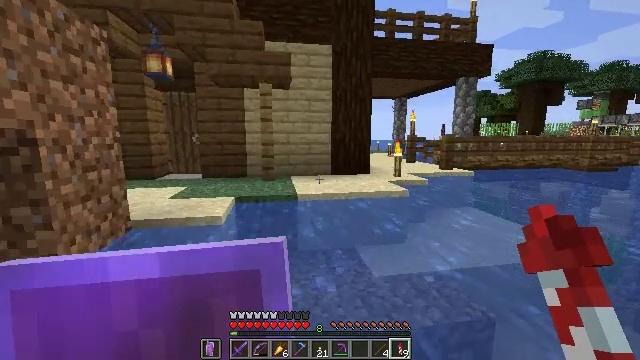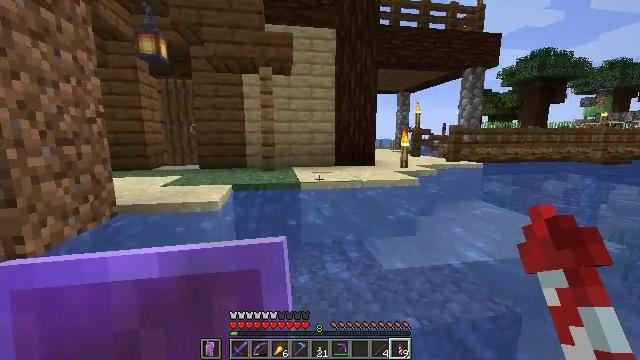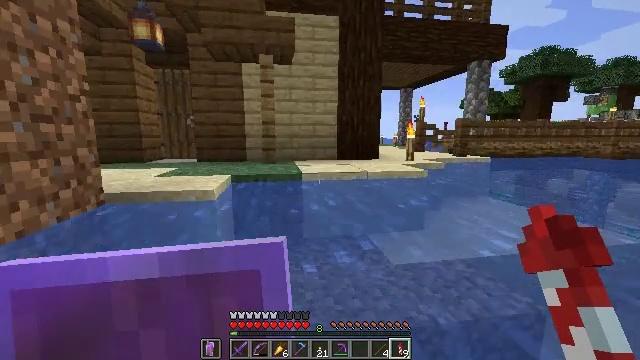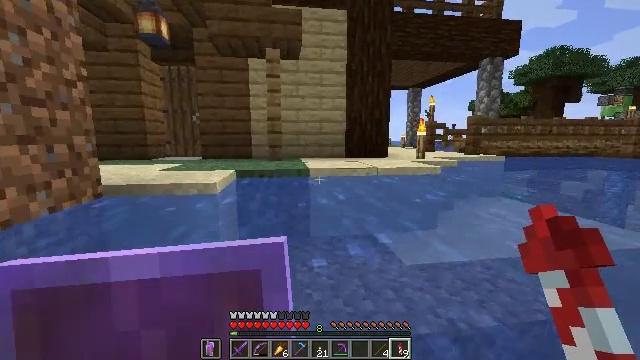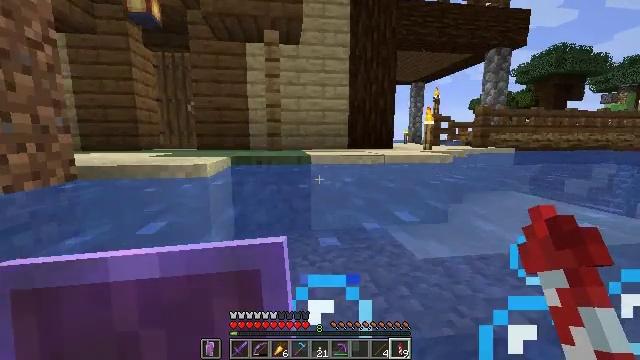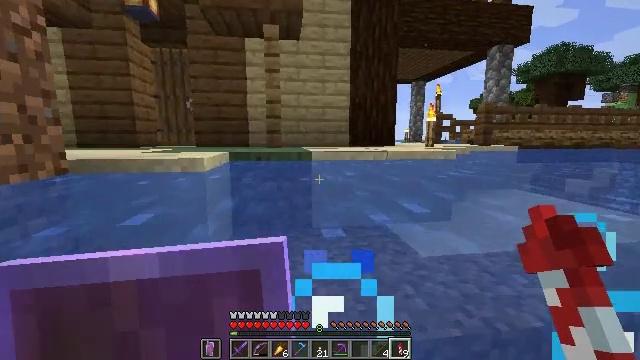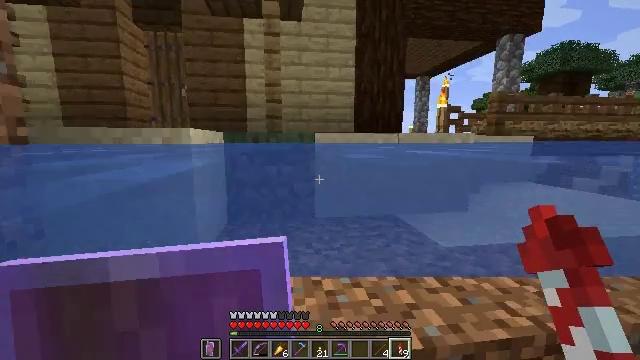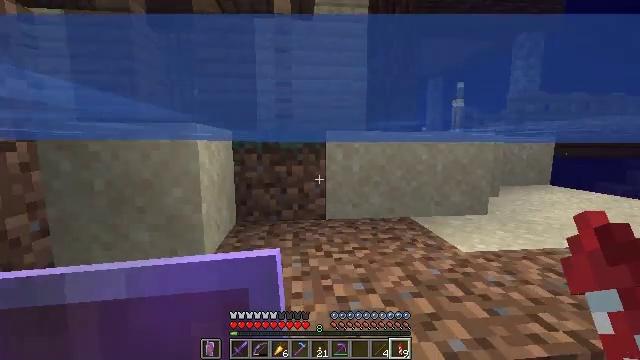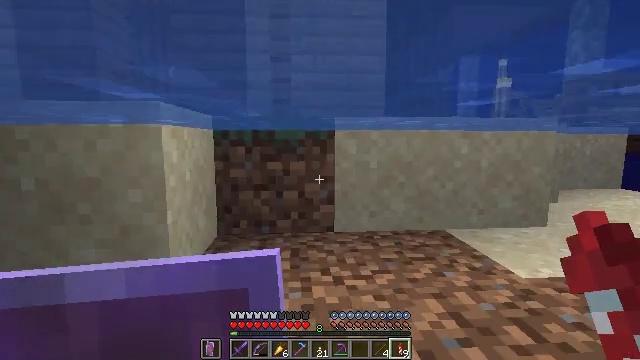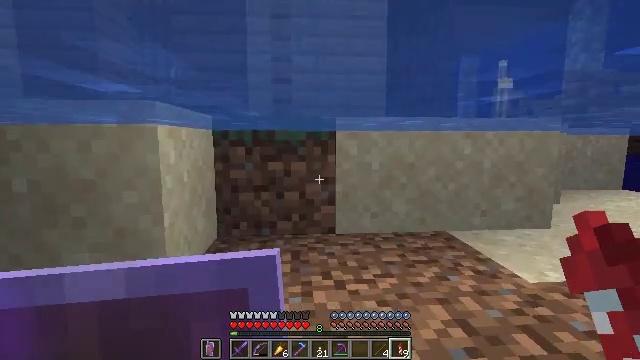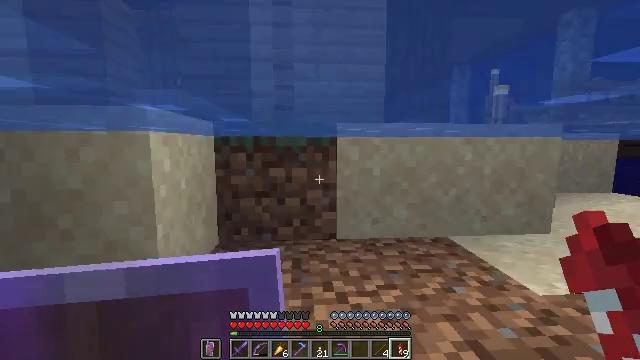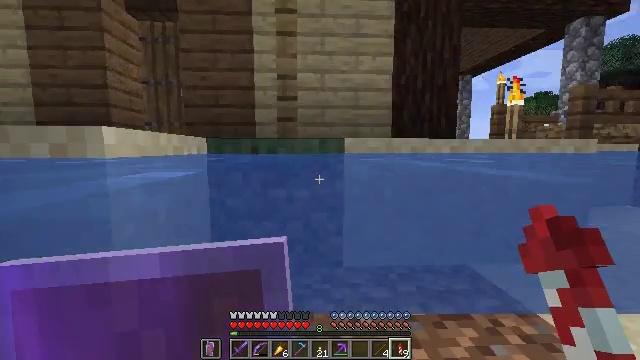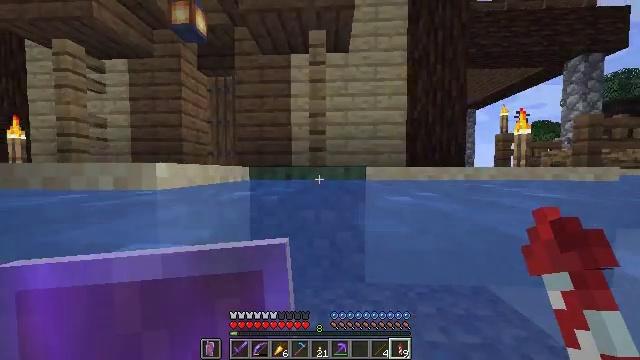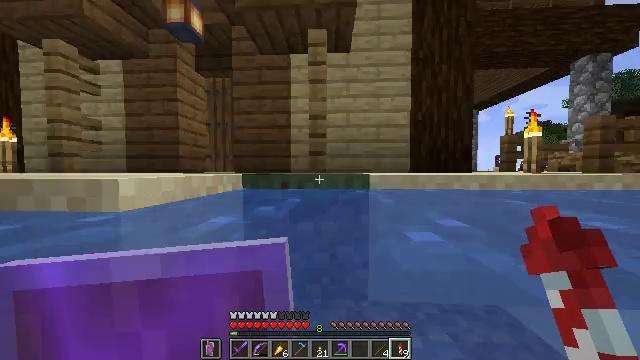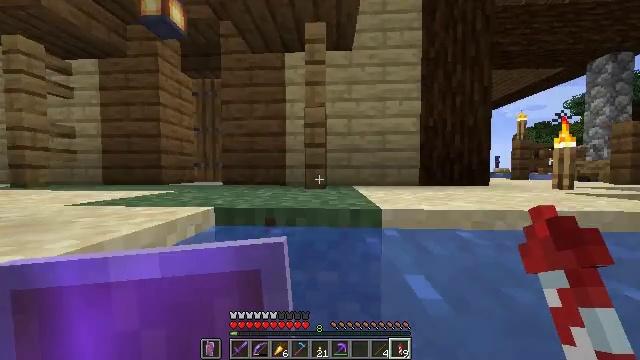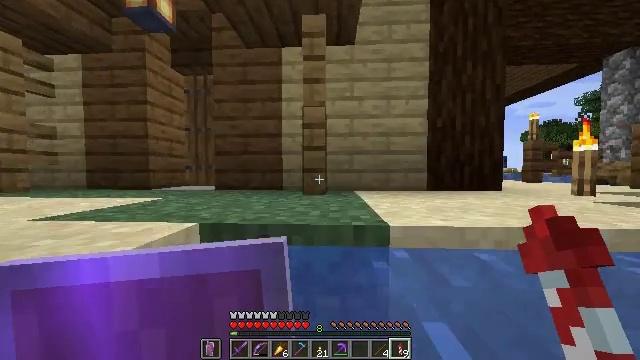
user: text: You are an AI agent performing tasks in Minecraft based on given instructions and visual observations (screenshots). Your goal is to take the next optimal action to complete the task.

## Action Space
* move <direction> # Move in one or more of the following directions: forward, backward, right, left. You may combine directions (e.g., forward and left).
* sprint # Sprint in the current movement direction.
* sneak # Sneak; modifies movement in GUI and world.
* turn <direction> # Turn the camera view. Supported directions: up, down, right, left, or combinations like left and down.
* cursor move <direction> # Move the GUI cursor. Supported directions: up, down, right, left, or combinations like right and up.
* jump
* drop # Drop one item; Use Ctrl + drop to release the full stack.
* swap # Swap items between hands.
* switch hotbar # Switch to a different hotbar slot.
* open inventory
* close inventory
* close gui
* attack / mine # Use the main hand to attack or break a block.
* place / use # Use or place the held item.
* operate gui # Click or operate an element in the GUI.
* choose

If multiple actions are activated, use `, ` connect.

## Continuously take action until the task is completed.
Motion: motion action
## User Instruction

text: Open the crafting menu and craft a respawn anchor.
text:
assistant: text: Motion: no_op
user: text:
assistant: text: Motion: no_op
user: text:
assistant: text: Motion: turn left
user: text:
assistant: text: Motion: no_op
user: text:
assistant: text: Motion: no_op
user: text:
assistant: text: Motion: sprint
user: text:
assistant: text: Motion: move forward, sprint, turn left, jump
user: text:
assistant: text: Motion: move forward, sprint, turn left, jump
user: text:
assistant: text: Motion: move forward, sprint, jump
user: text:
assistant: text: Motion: move forward, sprint, jump
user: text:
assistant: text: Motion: move forward, sprint, turn left, jump
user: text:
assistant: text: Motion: move forward, sprint, turn left and up, jump
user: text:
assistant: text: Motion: move forward, sprint, jump
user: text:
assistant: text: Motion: move forward, sprint, jump
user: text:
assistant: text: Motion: move forward, sprint, jump
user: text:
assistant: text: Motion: move forward, sprint
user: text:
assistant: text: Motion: move forward, sprint
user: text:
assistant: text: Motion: move forward, sprint, turn left
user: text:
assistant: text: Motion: move forward, sprint, turn left
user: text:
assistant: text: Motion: move forward, sprint, turn left
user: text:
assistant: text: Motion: move forward, sprint, turn left
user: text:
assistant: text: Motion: move forward, sprint, turn left
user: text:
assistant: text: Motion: move forward, sprint, turn left
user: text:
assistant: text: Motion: move forward, sprint, turn left and down
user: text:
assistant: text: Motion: move forward, sprint
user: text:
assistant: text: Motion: move forward, sprint
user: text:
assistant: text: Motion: move forward, sprint
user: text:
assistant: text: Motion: turn right
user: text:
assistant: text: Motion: turn right
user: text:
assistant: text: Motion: no_op